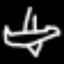
Label: airplane